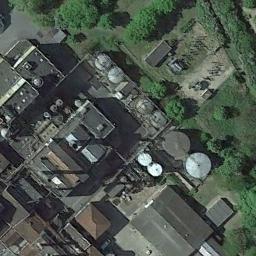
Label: storage_tank